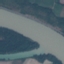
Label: River